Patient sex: M
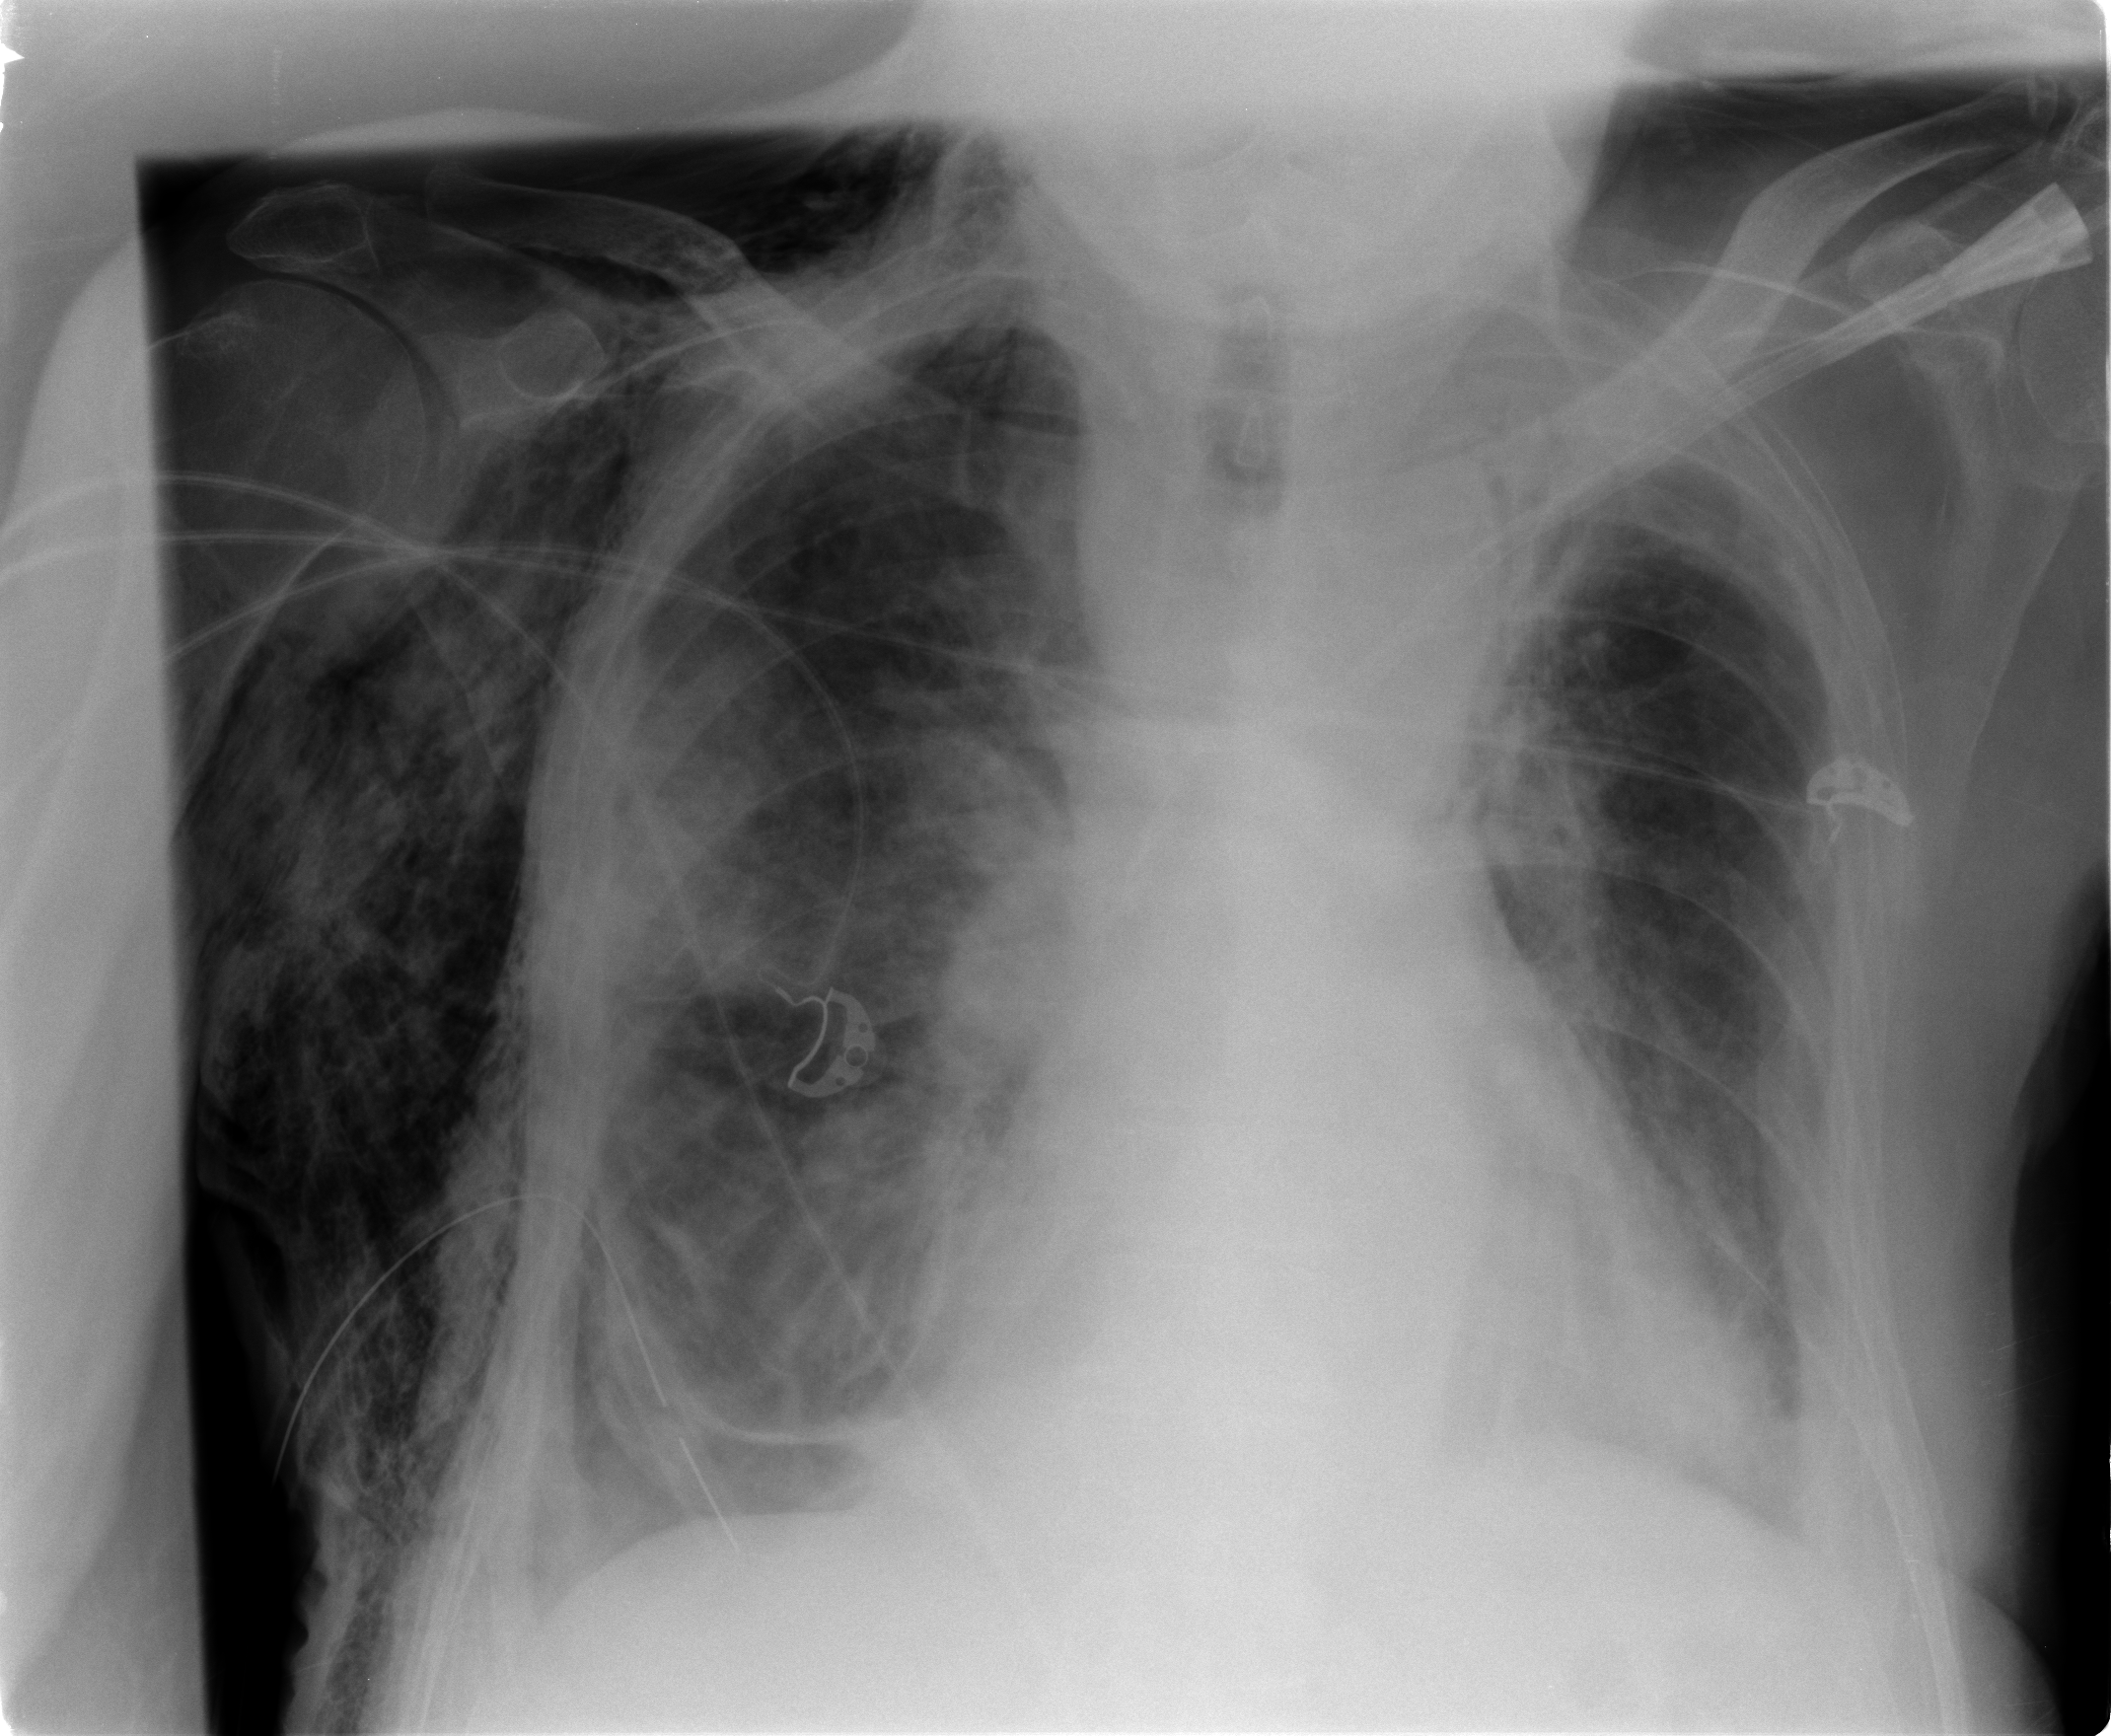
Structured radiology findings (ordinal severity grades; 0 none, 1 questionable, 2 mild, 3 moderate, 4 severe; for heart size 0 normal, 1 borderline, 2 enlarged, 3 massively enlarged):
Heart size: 1
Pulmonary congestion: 0
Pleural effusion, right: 0
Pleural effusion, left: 2
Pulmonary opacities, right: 1
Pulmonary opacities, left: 2
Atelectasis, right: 0
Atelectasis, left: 2